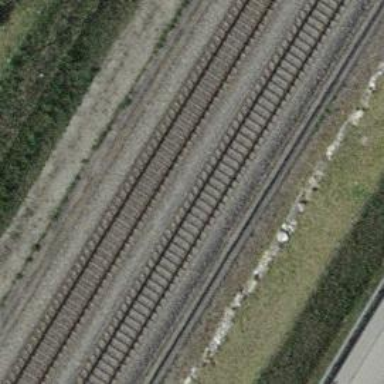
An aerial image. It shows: Single-track railway with electrified contact lines.